Question: I have a content div, that has a header div, which contains two other divs, and then a final div that is not in the header, but is in the content. However, it looks like the last child div of content is not actually contained in the content.
Here is the CSS:
'''
div.outline {border: 1px solid red;}
#content{background-color:tan;}
#container{width:680px;overflow:hidden;}
#header{margin-bottom:10px; background-color:yellow;}
#title{float:left;}
#link{float:right;}
.clear_it{clear:both;}
#chooser{float:left; margin-right:20px}
#renamer{padding-left:20px;}
#img{width:170px;height:130px;border:1px solid rgb(192,192,192);float:left;margin-left:20px;margin-top:20px;}
'''
Here is the HTML:
'''
<div id="container">
<div id="header">
<div id="title">Header Title</div>
<div id="link" style="float:right;">
<a href="http://www.apple.com" target="_blank">Link</a>
</div>
<div class="clear_it"></div>
</div>
<div id="content">
<div id="content_header">
<div id="chooser">
<select>
<option value="1">This is a fairly long option</option>
<option value="2">short</option>
</select>
</div>
<div id="renamer">
<a href="http://apple.com" target="_blank">Link</a>
</div>
</div>
<div class="clear_it"></div>
<div id="img"></div>
</div>
</div>
'''
Here is the result:

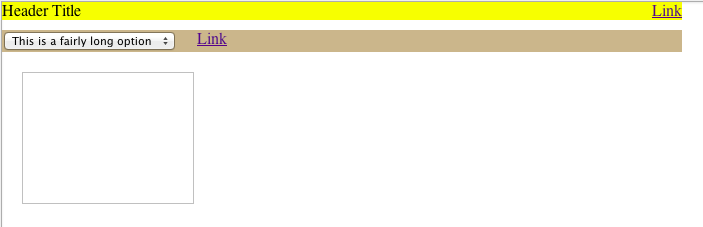
Answer: I'd recommend a different method to clear your floats that doesn't involve any clearing divs (thus removing 'clear_it' altogether). Just add 'overflow: auto' or 'overflow: hidden' to your containers that contain the floated elements:
'#content { overflow: auto; }'
'#container { overflow: auto; }'
'#content-header { overflow: auto; }'
New HTML:
'''
<div id="container">
<div id="header">
<div id="title">Header Title</div>
<div id="link" style="float:right;">
<a href="http://www.apple.com" target="_blank">Link</a>
</div>
</div>
<div id="content">
<div id="content_header">
<div id="chooser">
<select>
<option value="1">This is a fairly long option</option>
<option value="2">short</option>
</select>
</div>
<div id="renamer">
<a href="http://apple.com" target="_blank">Link</a>
</div>
</div>
<div id="img"></div>
</div>
</div>
'''
New CSS:
'''
div.outline {border: 1px solid red;}
#content{background-color:tan; overflow: auto;}
#container{width:680px;overflow:auto;}
#header{margin-bottom:10px; background-color:yellow; overflow: auto;}
#title{float:left;}
#link{float:right;}
#content_header { overflow: auto; }
#chooser{float:left; margin-right:20px}
#renamer{padding-left:20px;}
#img{width:170px;height:130px;border:1px solid rgb(192,192,192);float:left;margin-left:20px;margin-top:20px;}
'''
See: <URL>